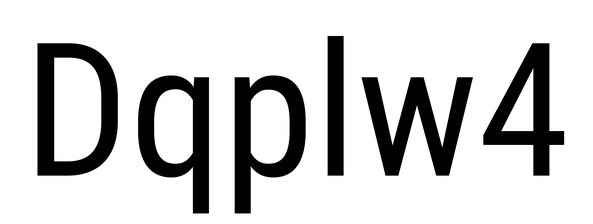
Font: Roboto_Condensed_Regular